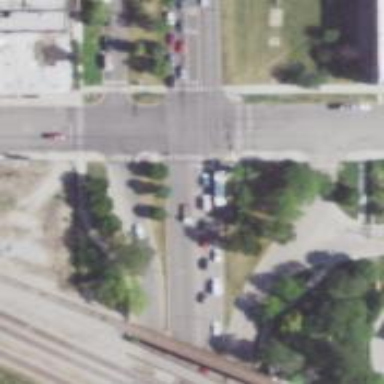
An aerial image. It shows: Footway that serves as traffic island.